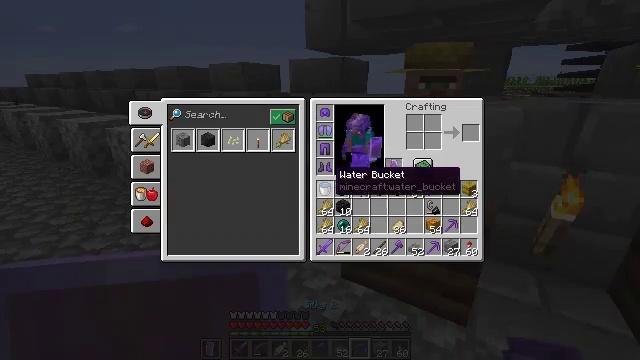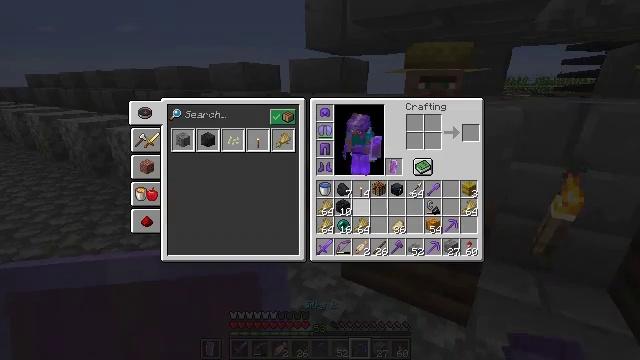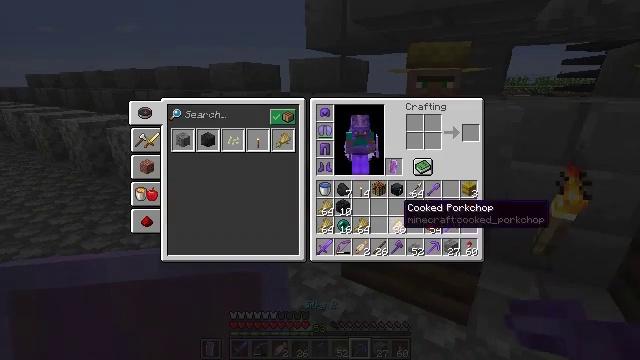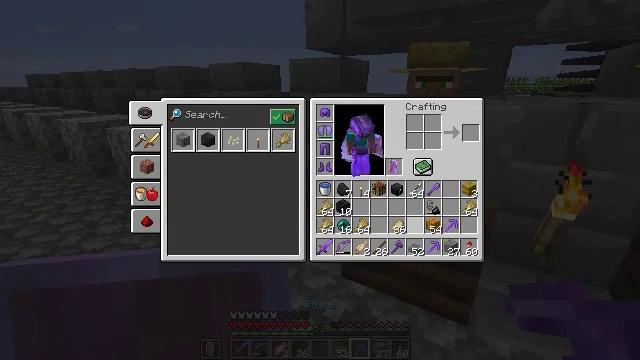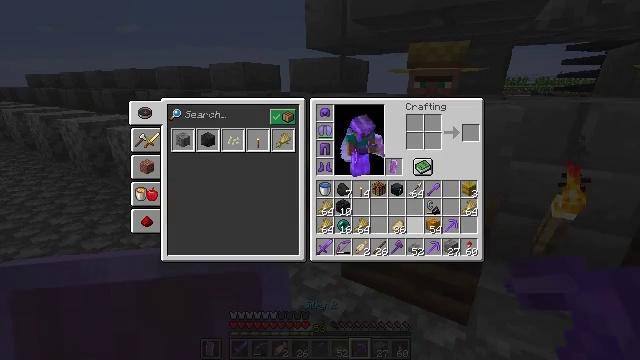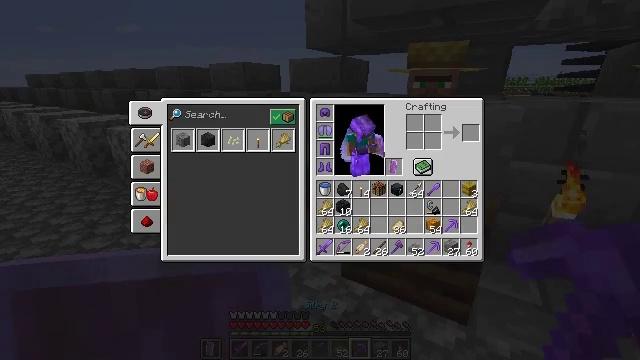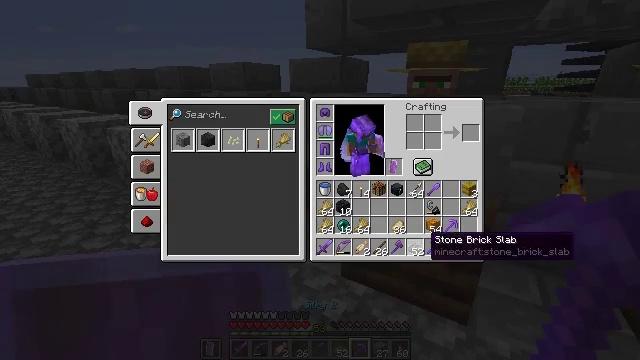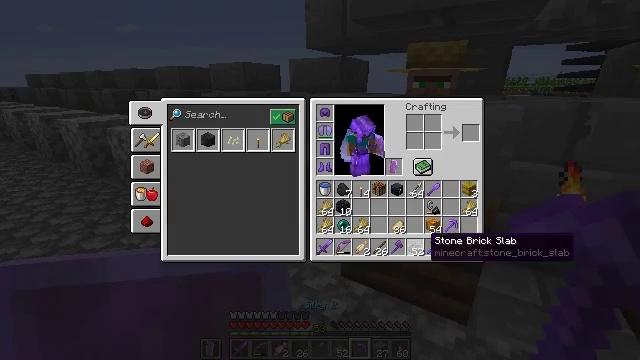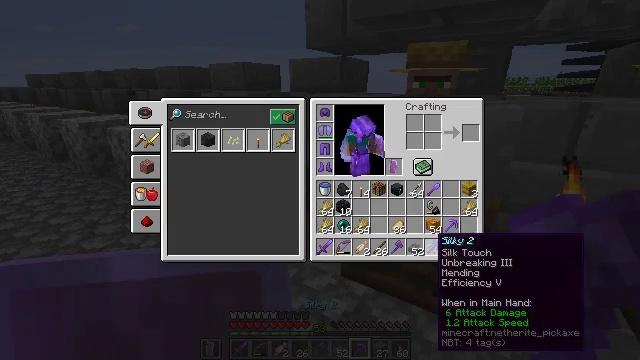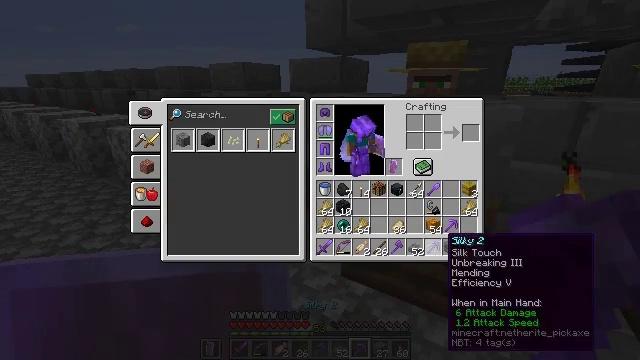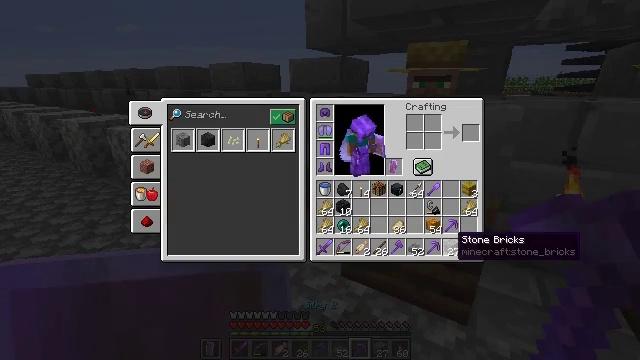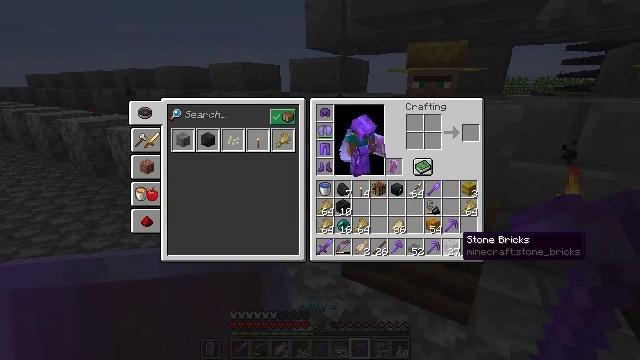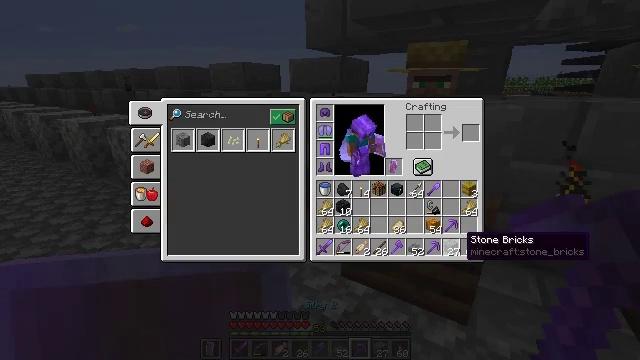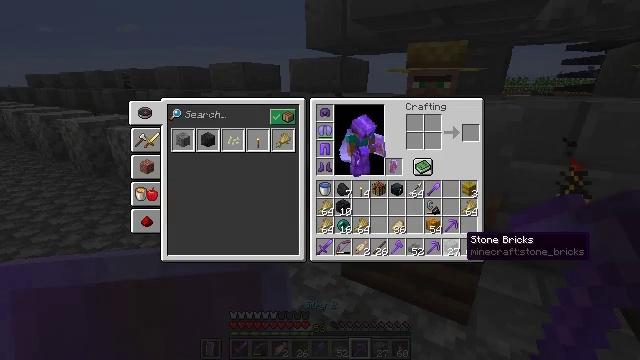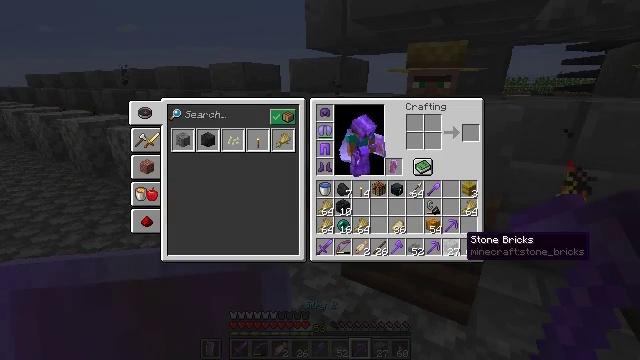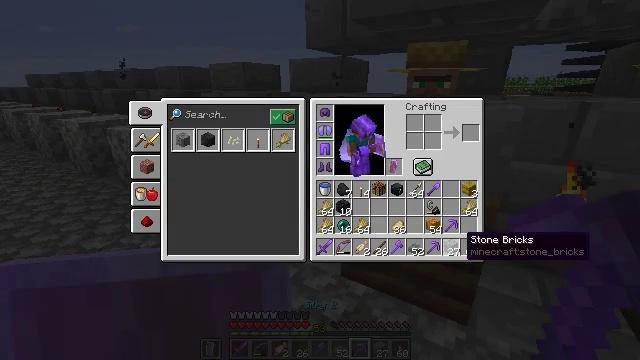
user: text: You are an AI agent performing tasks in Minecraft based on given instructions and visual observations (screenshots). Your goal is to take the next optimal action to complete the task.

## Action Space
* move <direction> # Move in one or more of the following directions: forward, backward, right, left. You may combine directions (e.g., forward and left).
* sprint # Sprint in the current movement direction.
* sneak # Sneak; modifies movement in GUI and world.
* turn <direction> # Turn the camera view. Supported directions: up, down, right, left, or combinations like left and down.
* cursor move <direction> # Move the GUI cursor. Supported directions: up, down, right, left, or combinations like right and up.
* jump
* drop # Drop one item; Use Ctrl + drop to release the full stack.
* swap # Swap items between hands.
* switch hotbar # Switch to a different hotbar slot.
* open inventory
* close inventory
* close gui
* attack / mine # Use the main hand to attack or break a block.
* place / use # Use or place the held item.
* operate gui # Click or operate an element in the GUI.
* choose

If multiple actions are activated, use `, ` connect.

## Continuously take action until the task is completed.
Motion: motion action
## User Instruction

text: Mine the composter block.
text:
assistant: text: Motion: turn right and down, open inventory
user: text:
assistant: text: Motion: turn right and down
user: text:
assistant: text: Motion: turn right and down
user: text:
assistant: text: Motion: no_op
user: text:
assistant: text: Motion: sneak
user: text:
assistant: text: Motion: sneak, turn down
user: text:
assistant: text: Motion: sneak
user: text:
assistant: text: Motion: sneak
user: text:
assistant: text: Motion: sneak, turn right
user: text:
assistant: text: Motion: sneak, turn right
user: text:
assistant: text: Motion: sneak
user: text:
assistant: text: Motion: sneak
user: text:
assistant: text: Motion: sneak
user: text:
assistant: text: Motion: sneak
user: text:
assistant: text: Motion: sneak
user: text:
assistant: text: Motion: sneak
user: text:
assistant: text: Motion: sneak
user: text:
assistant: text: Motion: sneak
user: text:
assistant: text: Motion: sneak
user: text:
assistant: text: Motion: sneak
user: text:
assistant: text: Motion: sneak
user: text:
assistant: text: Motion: sneak, attack / mine
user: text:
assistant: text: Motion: sneak, attack / mine
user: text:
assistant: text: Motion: attack / mine
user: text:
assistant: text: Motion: no_op
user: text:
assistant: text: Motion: no_op
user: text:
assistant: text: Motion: no_op
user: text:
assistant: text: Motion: no_op
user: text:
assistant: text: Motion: no_op
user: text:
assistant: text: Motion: no_op